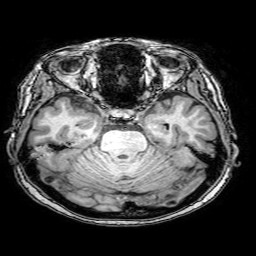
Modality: T1w
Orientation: coronal
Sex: female
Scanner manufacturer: philips
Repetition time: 0.008061 s
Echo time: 0.00369 s